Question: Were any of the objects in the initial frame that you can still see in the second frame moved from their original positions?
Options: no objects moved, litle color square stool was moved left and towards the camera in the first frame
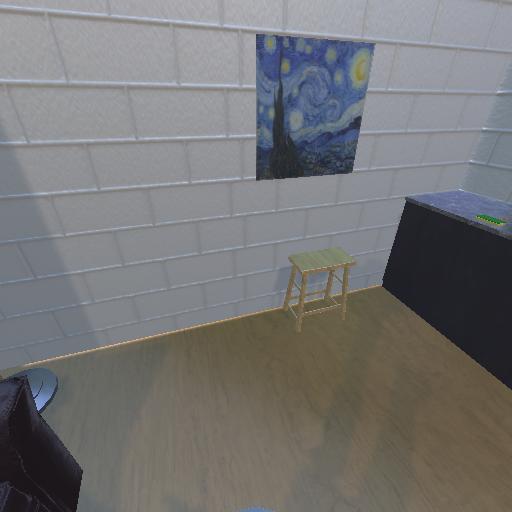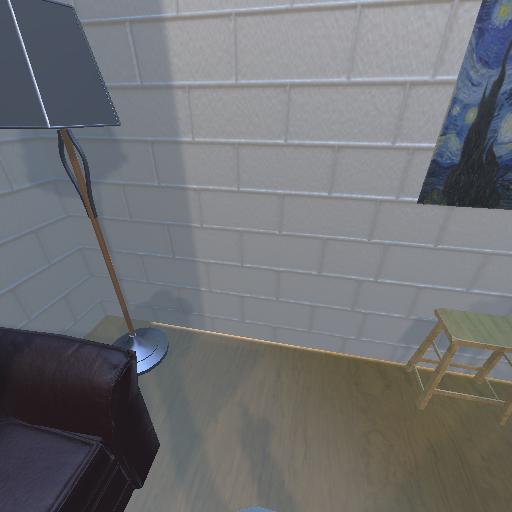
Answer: no objects moved